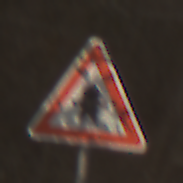
Verkehrszeichen: Vorfahrt
Umgebung: Outdoor, Nature
Tageszeit: MorningAfternoon
Wetter: PartlyCloudy
Licht: Natural
Jahreszeit: Winter
Kontrast: MediumContrast